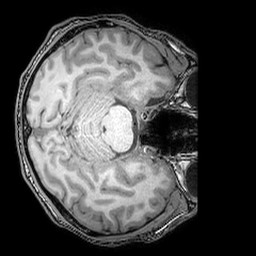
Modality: T1w
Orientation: axial
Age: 39
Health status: ill
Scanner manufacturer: philips
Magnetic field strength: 3 T
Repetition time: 0.007 s
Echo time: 0.003501 s